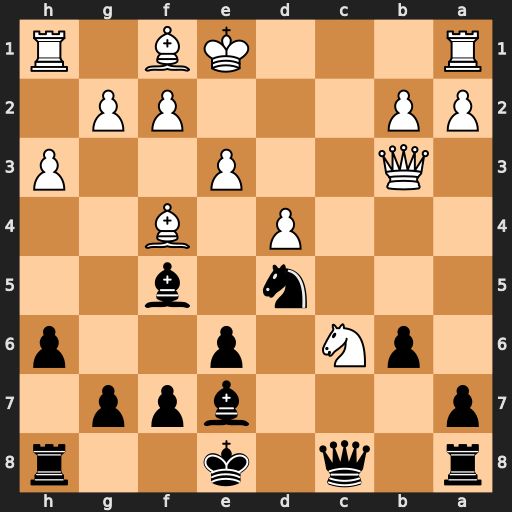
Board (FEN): r1q1k2r/p3bpp1/1pN1p2p/3n1b2/3P1B2/1Q2P2P/PP3PP1/R3KB1R
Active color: b
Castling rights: KQkq
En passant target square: -
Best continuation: Qxc6 Bb5 Bb4+ Qxb4 Nxb4 Bxc6+ Nxc6